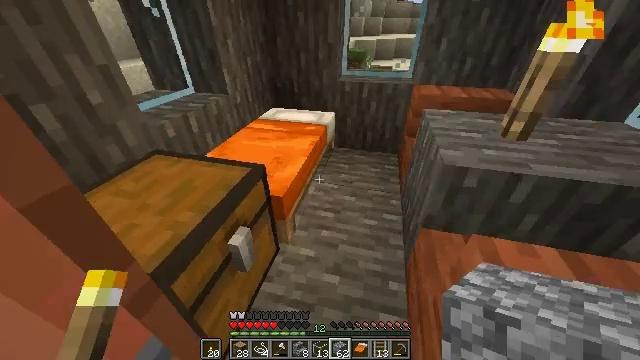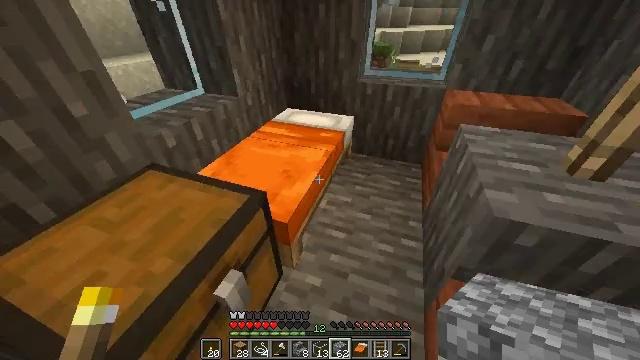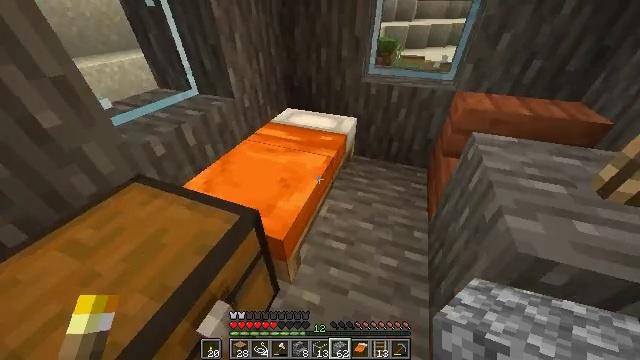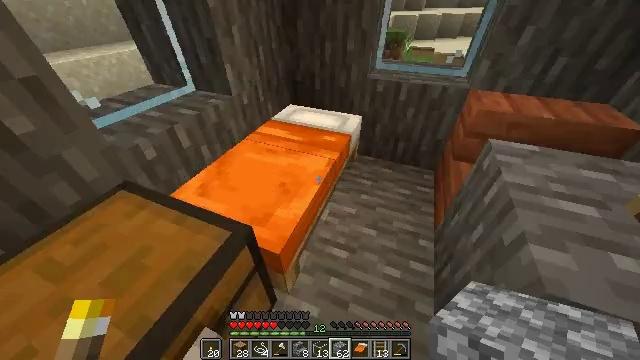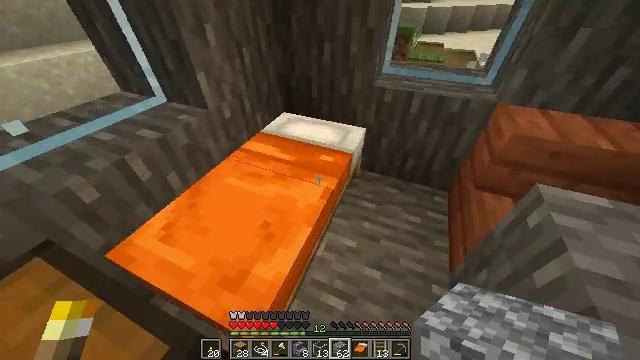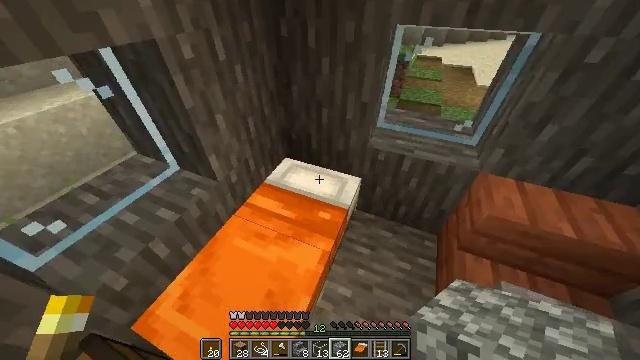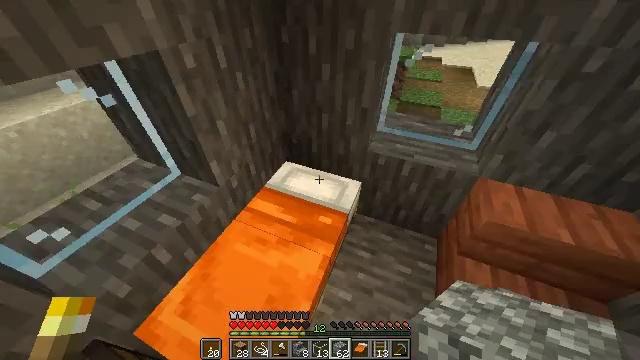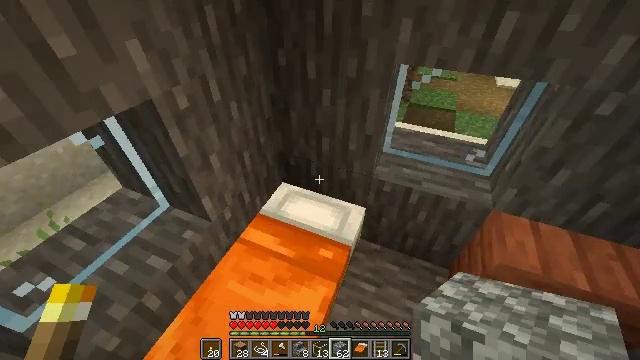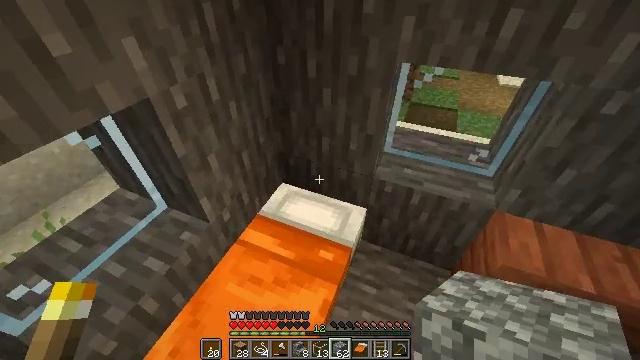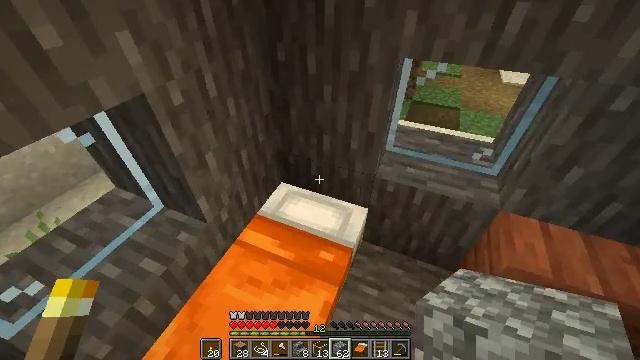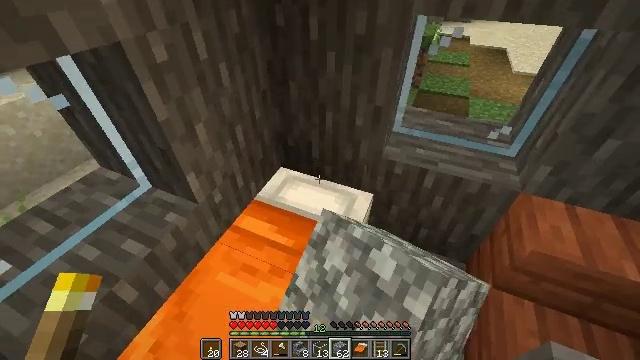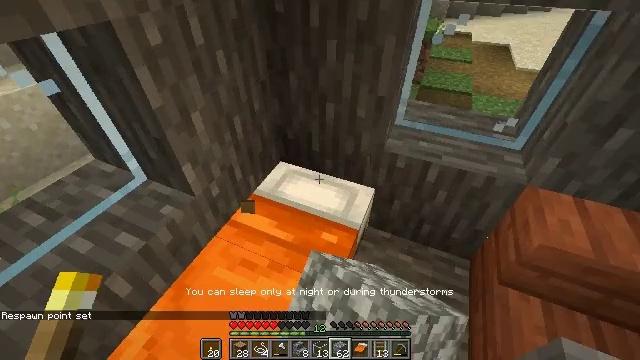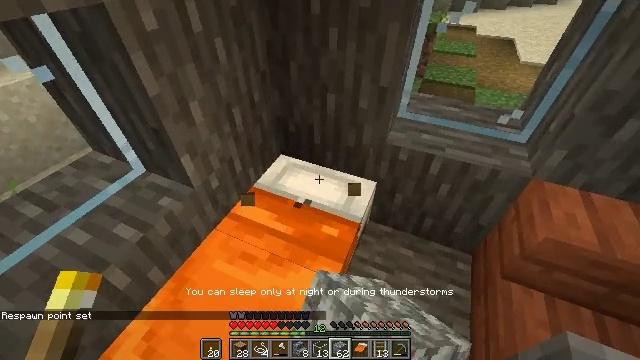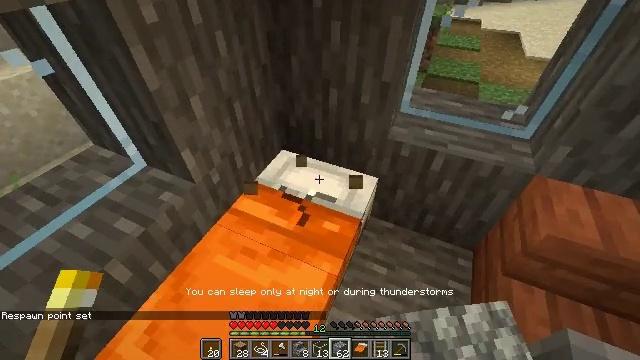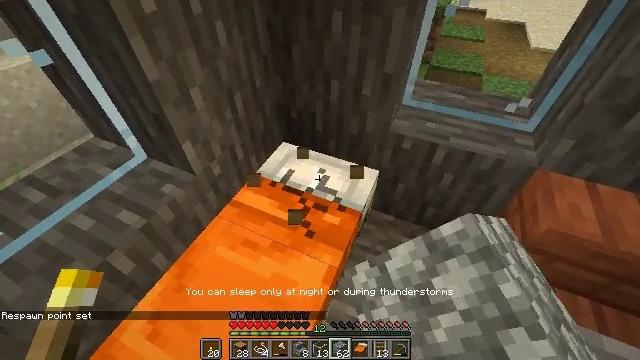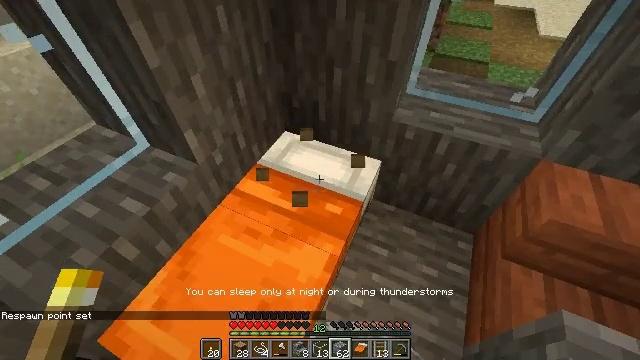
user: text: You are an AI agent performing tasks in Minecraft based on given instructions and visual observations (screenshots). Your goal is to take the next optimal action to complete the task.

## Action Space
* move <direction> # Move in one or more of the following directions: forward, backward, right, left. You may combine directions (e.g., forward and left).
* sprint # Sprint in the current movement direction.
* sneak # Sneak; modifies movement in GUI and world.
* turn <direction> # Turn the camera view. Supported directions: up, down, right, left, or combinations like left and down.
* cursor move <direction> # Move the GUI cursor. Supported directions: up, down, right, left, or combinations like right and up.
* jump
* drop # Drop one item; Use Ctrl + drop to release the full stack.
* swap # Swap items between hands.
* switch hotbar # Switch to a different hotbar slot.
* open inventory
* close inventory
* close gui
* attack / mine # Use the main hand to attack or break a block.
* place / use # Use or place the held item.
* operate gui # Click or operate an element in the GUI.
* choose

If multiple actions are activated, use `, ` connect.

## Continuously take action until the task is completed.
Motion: motion action
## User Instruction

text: Break the orange bed to collect it.
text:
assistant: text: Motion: move forward, turn left and down
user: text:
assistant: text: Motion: move forward, turn down
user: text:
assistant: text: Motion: move forward, turn left and down
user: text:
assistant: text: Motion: move forward, turn down
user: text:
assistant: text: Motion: no_op
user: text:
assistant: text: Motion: use / place
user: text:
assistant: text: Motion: use / place
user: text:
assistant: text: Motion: use / place
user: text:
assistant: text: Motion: attack / mine and use / place
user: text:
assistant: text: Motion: attack / mine
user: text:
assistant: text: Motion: attack / mine
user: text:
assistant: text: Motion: attack / mine
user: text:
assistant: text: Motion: turn down, attack / mine
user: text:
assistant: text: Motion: turn down, attack / mine
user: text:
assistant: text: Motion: turn down
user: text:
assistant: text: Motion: turn left and down
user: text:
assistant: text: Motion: turn down
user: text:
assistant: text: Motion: attack / mine
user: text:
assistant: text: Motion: attack / mine
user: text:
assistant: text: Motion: turn down, attack / mine
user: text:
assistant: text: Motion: attack / mine
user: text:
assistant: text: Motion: attack / mine
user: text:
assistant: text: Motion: attack / mine
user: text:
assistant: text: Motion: attack / mine
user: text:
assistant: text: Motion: attack / mine
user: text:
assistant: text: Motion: attack / mine
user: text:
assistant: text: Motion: attack / mine
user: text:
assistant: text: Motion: attack / mine